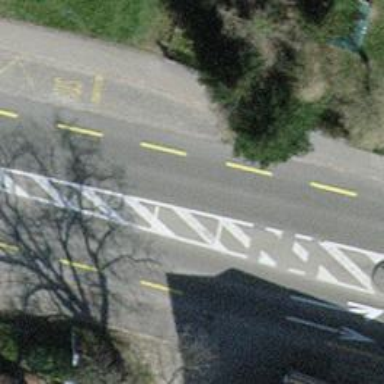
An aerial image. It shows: Secondary road with asphalt surface and dedicated cycle lane.